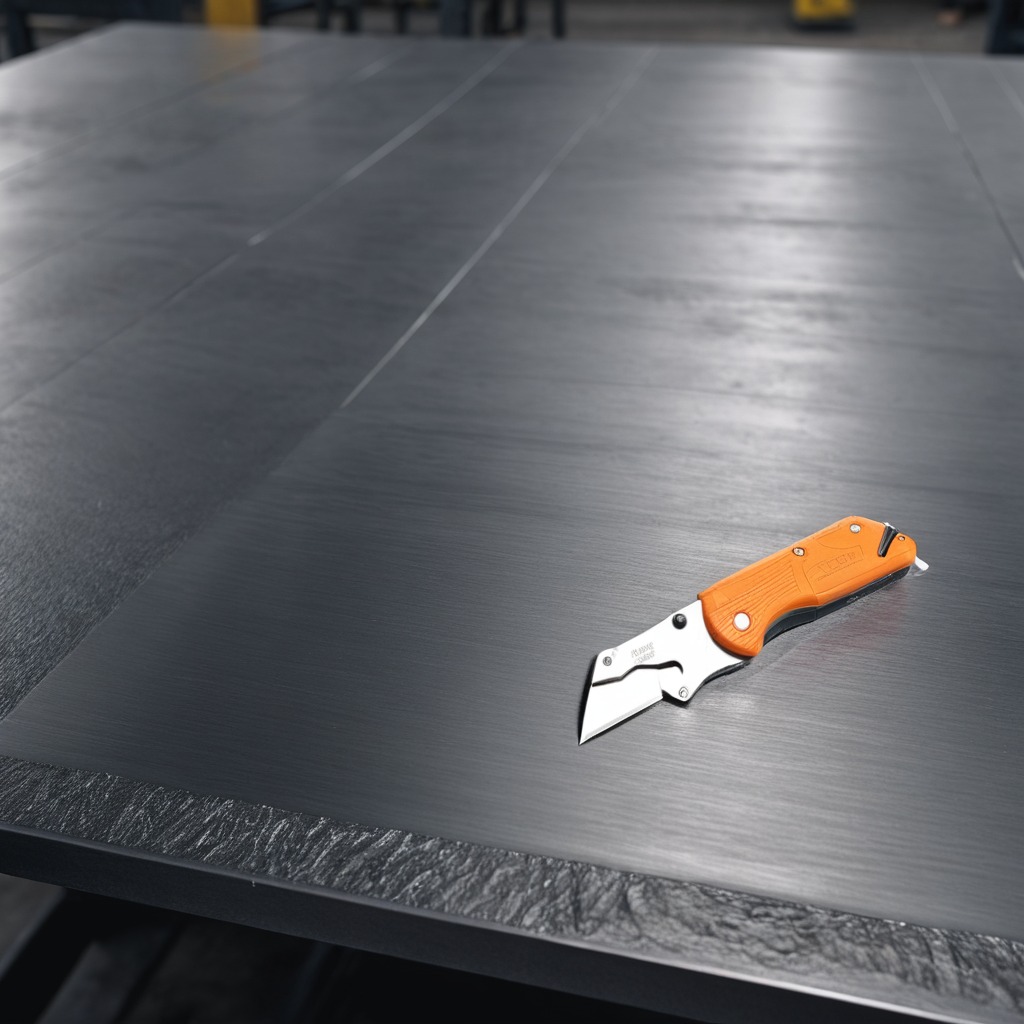
A utility knife is lying on a cold steel table in a mining workshop.